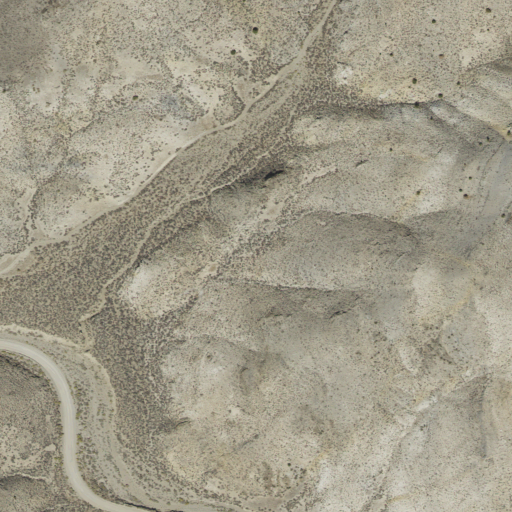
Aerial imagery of valley in Utah named Barney Reevey Gulch containing shrub, open development, low intensity development, and medium intensity development